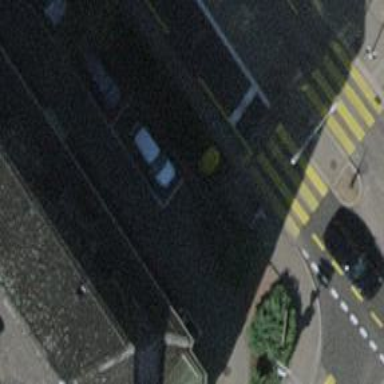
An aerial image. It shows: Raised kerb.